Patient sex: F
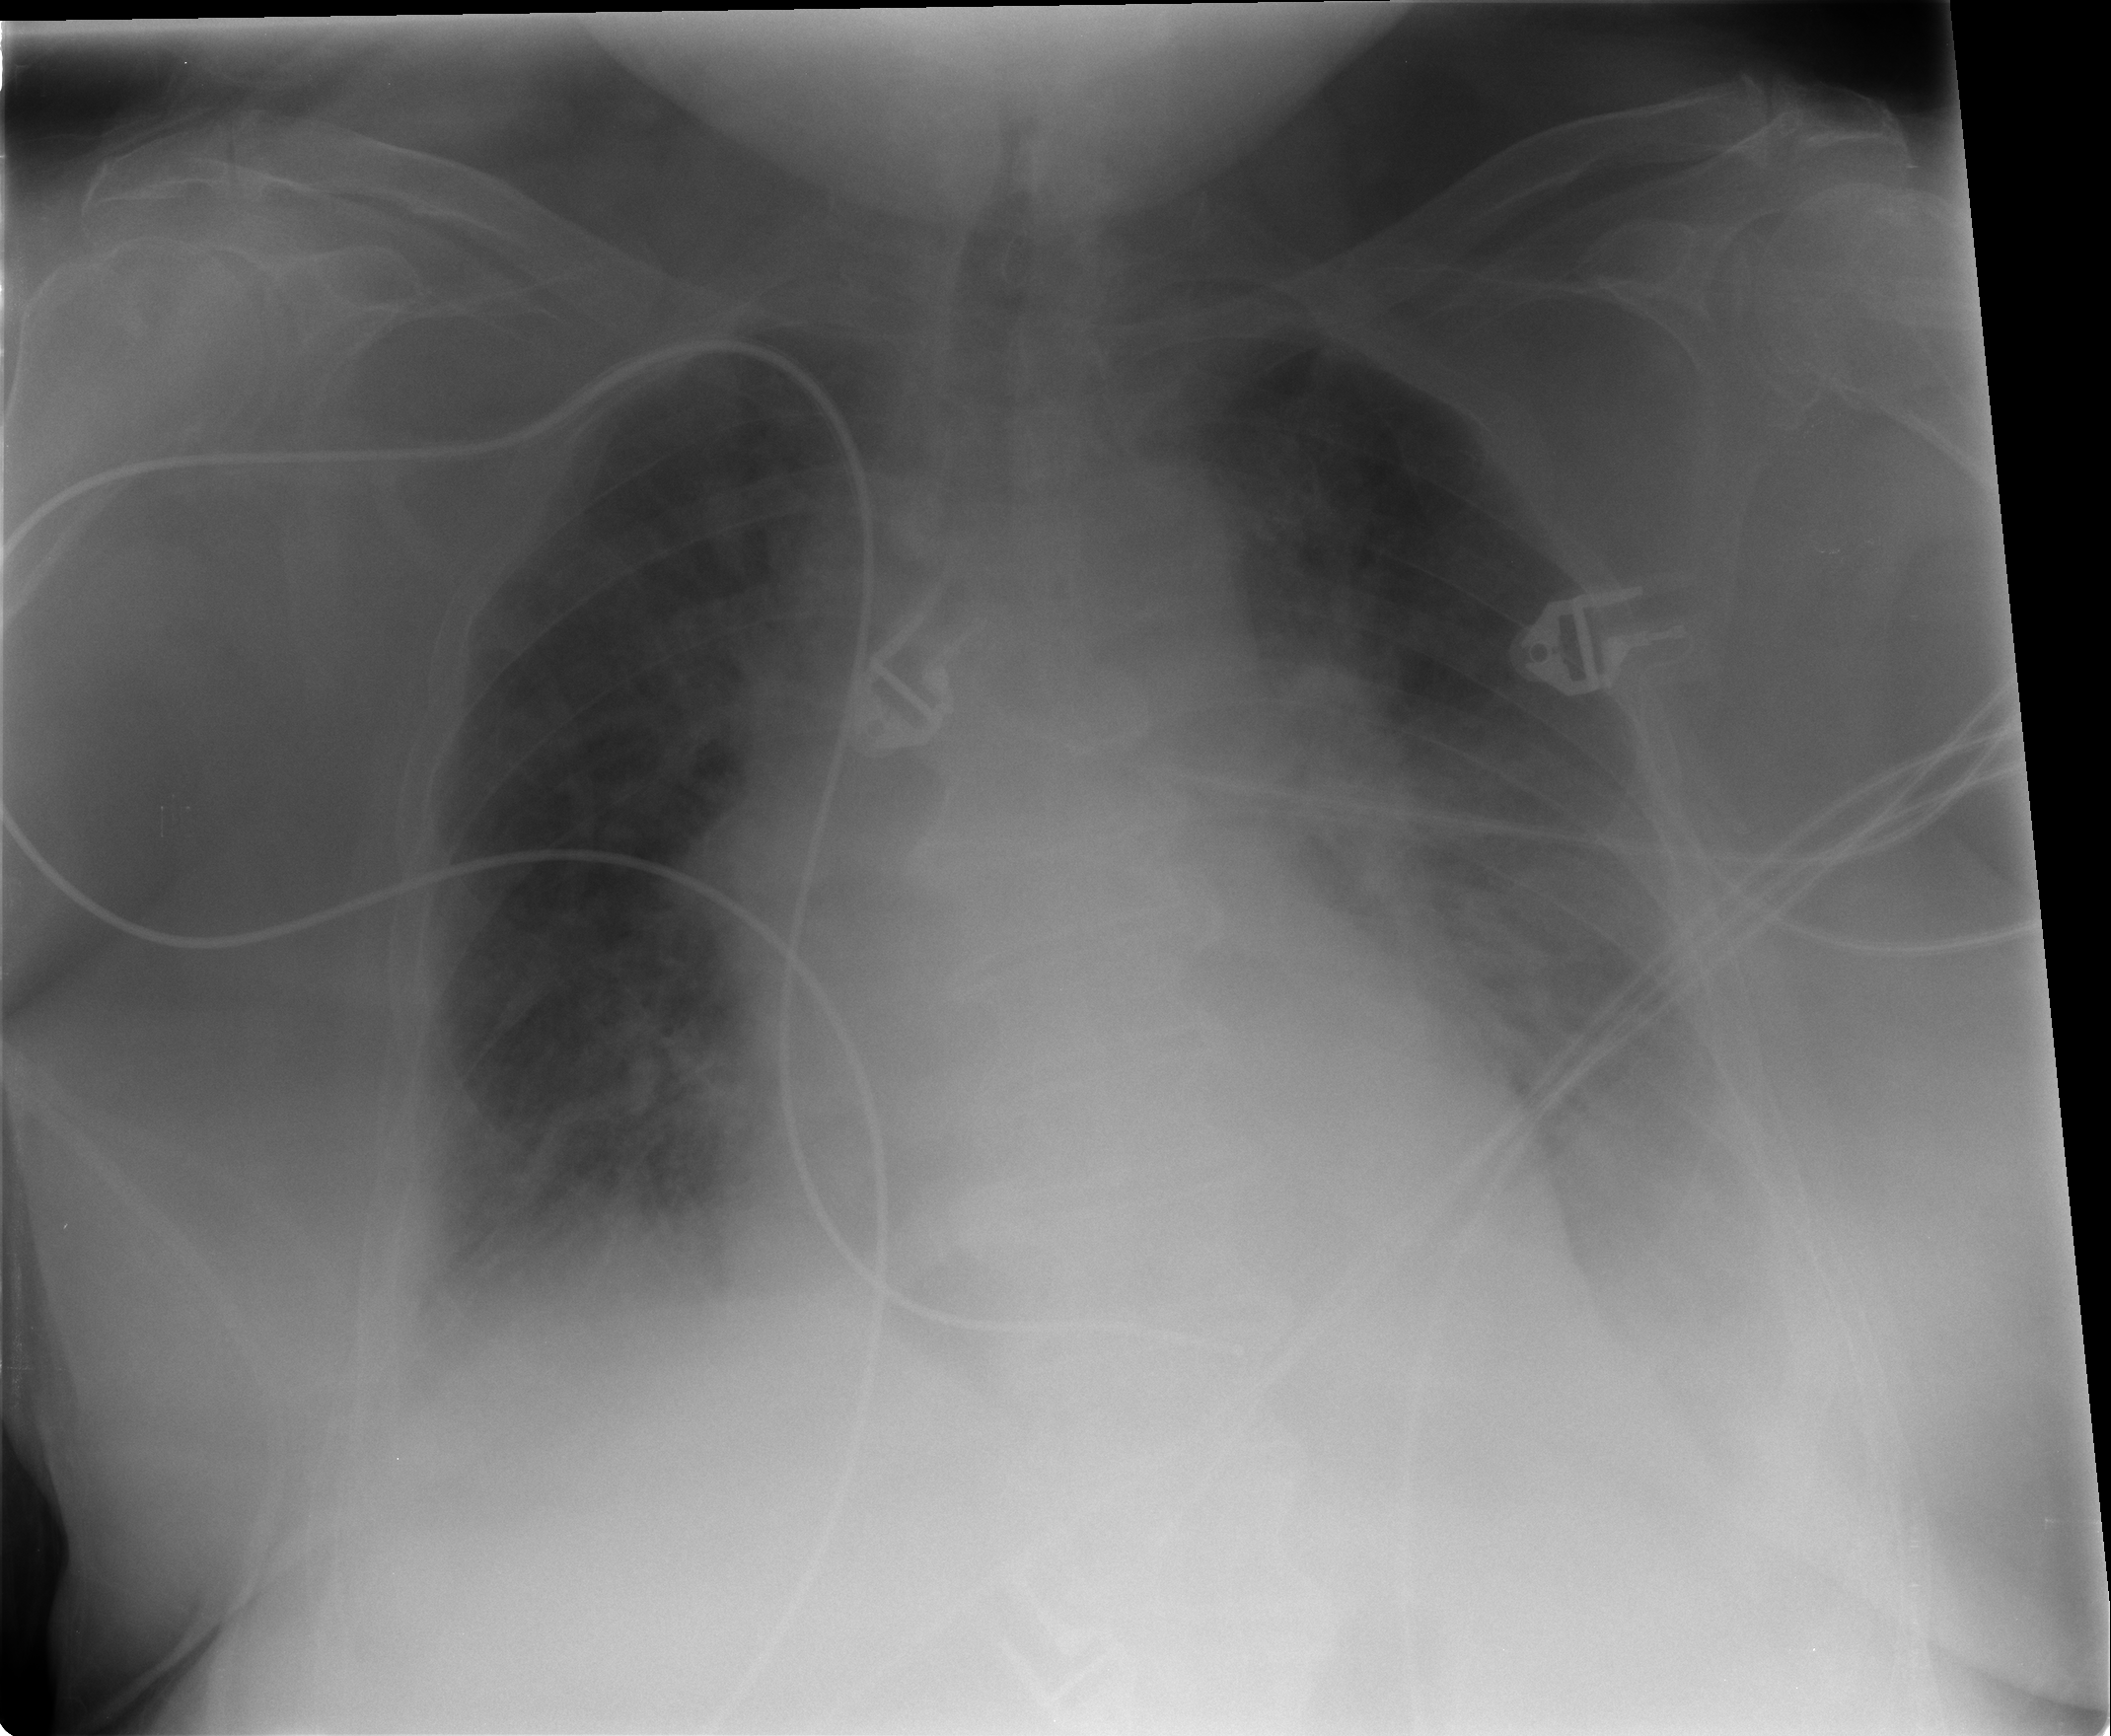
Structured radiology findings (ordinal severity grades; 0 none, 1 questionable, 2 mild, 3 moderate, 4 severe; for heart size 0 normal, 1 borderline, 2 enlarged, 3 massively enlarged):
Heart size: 2
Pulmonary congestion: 2
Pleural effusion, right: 2
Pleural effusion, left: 2
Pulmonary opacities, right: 0
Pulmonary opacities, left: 0
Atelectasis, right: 2
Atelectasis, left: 2